Current action and preconditions to check: trajectory_clear

Your task: For each precondition in the list above, predict whether it will hold at this action.

Consider the current scene as observed from the mobile robot's camera, and analyze the predicted future states of all dynamic agents (e.g., people, animals, vehicles, or any moving entities) within the NEXT SECOND.

IMPORTANT: Only answer "very likely" if you are absolutely certain—based on strong, clear evidence—that a dynamic agent will violate the precondition in the predicted future state. Do NOT answer "very likely" for unlikely, ambiguous, or low-probability risks.

Ask yourself for each precondition: Is there a high probability, with clear and convincing evidence, that the predicted future states of any dynamic agent will interfere with the predicted future state of the currently executing action within the NEXT SECOND, causing that precondition to fail?

Assess the risk level based on these predictions. Use "likely" or "very likely" if motions create a clear risk of interference.

Use "neutral" or "improbable" if agents are nearby but their predicted paths are clearly diverging or non-conflicting.

Failure Risk Categories: "very improbable", "improbable", "neutral", "likely", "very likely"

Answer Format: Output ONLY the probability_of_failure value from these categories: "very improbable", "improbable", "neutral", "likely", "very likely"

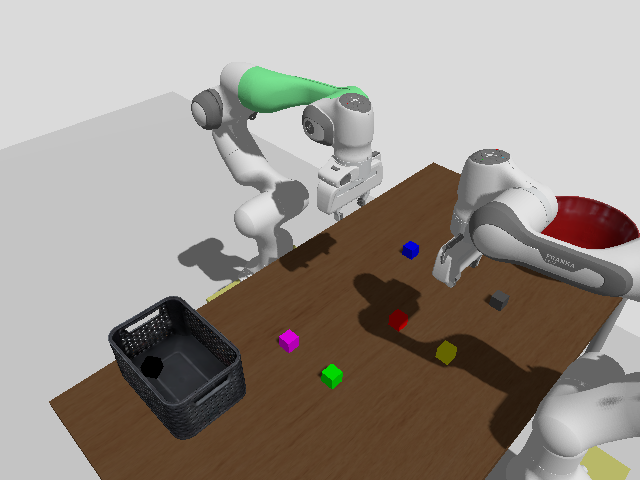

Answer: very improbable